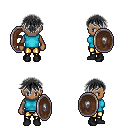
a pixel art fantasy rpg character, female body template, human, dark skin, teal sleeveless shirt, gold greaves, gray short bangs hairstyle, black shoes, shield, four views (front, back, left, right), 2x2 character sprite sheet, small pixel art, hard edges, no anti-aliasing